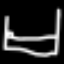
Label: bed